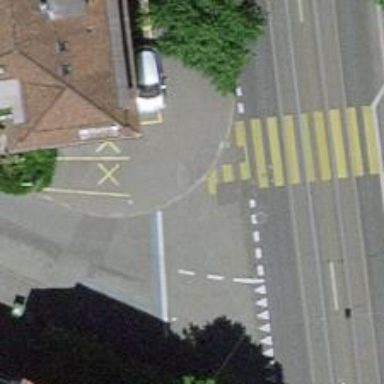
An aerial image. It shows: Kerb serving as barrier.